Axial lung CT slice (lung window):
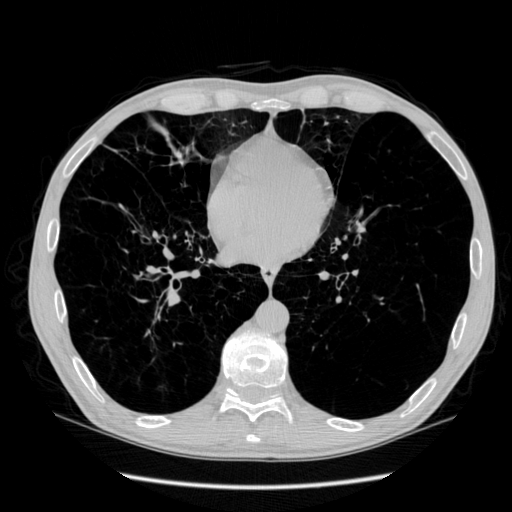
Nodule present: no